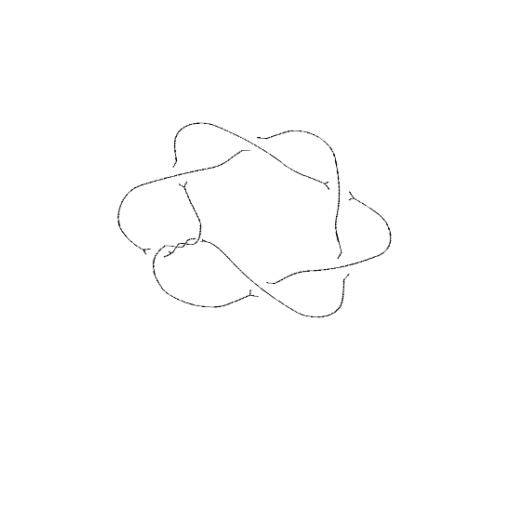
Crossing number: 9